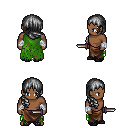
a pixel art fantasy rpg character, male body template, human, dark skin, green tattered cape, robe skirt, gray right-swept hairstyle, white cloth bandages, ghillies, dagger, four views (front, back, left, right), 2x2 character sprite sheet, small pixel art, hard edges, no anti-aliasing